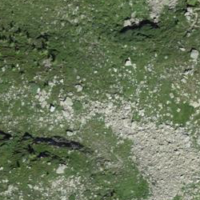
EUNIS habitat code: 26
Species observed at this site:
Vaccinium myrtillus
Salix herbacea
Oxyria digyna